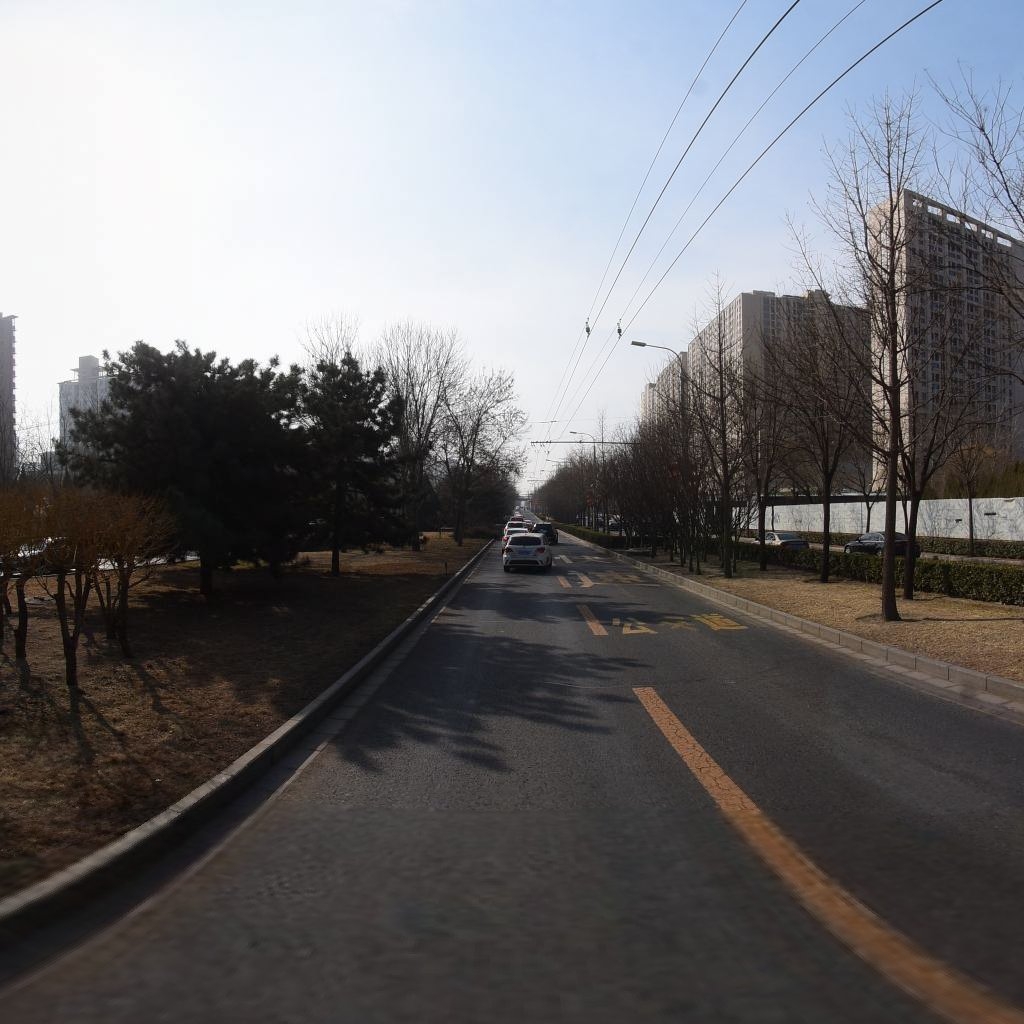
Region: Chaoyang
Road damage annotations: transverse crack